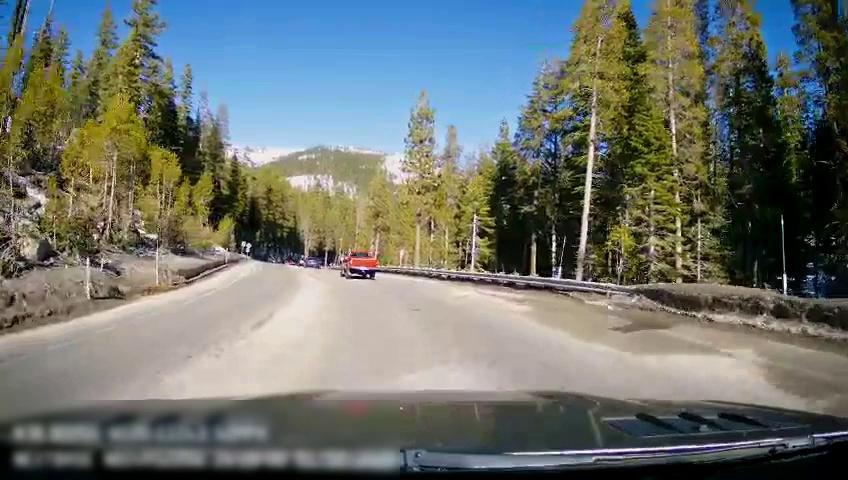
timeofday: Day
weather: Sunny
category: Drivable Space
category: Vehicles | Truck
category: Vehicles | Car